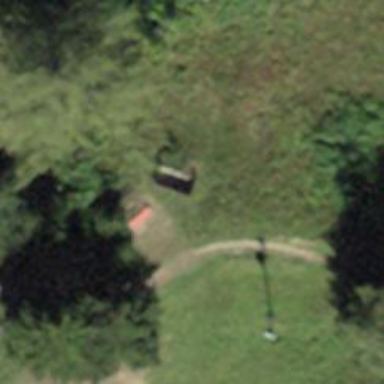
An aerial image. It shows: Path on the ground.